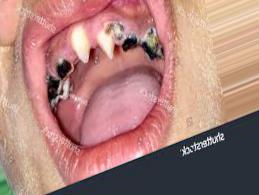
Condition: Caries